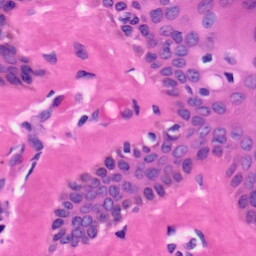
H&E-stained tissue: Skin